Current action and preconditions to check: path_clear

Your task: For each precondition in the list above, predict whether it will hold at this action.

Consider the current scene as observed from the mobile robot's camera, and analyze the predicted future states of all dynamic agents (e.g., people, animals, vehicles, or any moving entities) within the NEXT SECOND.

IMPORTANT: Only answer "very likely" if you are absolutely certain—based on strong, clear evidence—that a dynamic agent will violate the precondition in the predicted future state. Do NOT answer "very likely" for unlikely, ambiguous, or low-probability risks.

Ask yourself for each precondition: Is there a high probability, with clear and convincing evidence, that the predicted future states of any dynamic agent will interfere with the predicted future state of the currently executing action within the NEXT SECOND, causing that precondition to fail?

Assess the risk level based on these predictions. Use "likely" or "very likely" if motions create a clear risk of interference.

Use "neutral" or "improbable" if agents are nearby but their predicted paths are clearly diverging or non-conflicting.

Failure Risk Categories: "very improbable", "improbable", "neutral", "likely", "very likely"

Answer Format: Output ONLY the probability_of_failure value from these categories: "very improbable", "improbable", "neutral", "likely", "very likely"

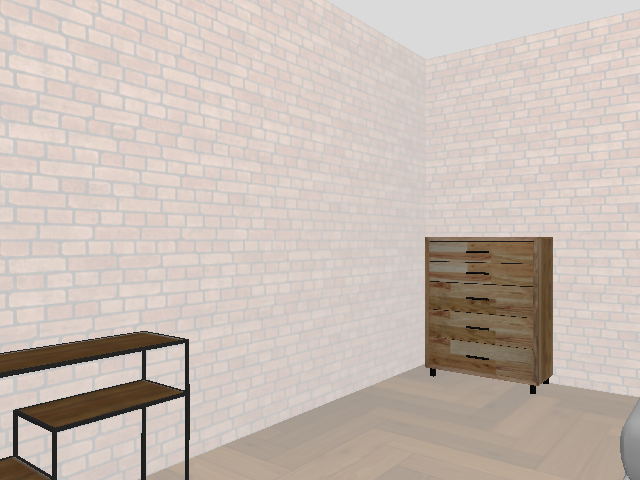

Answer: very improbable